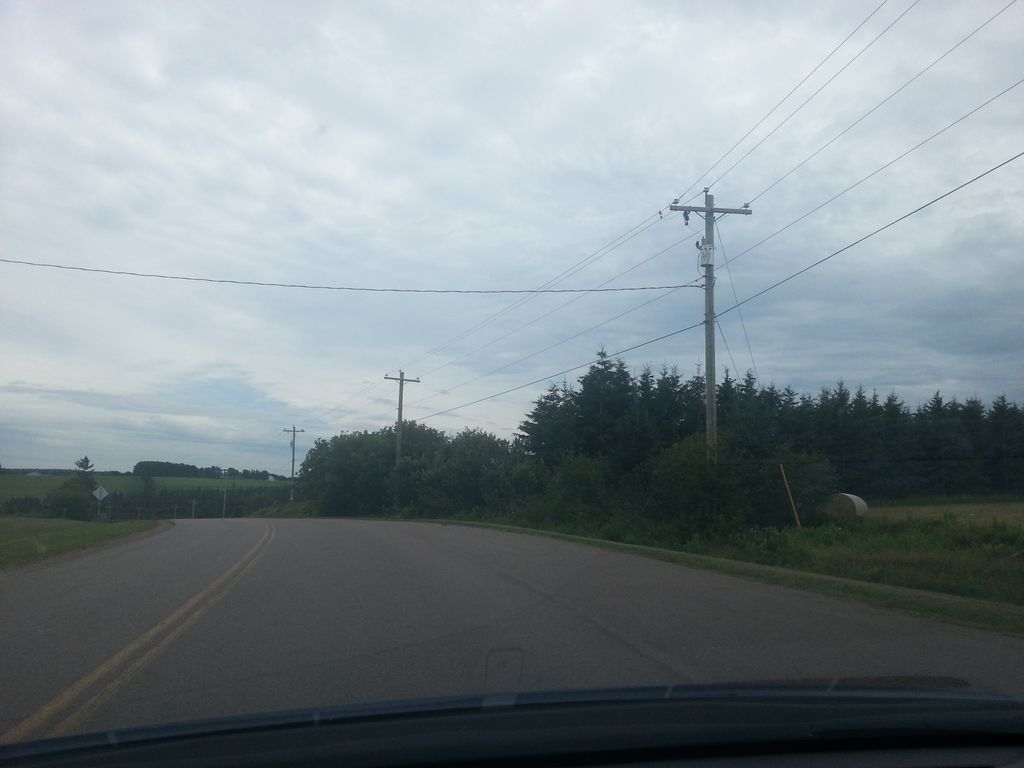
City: charlottetown